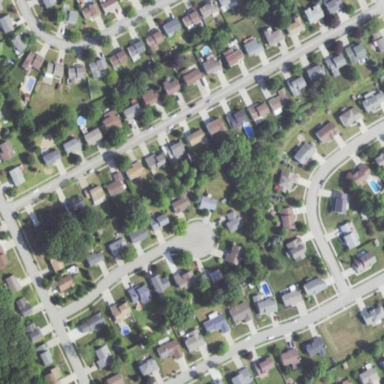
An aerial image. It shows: Neighborhood.